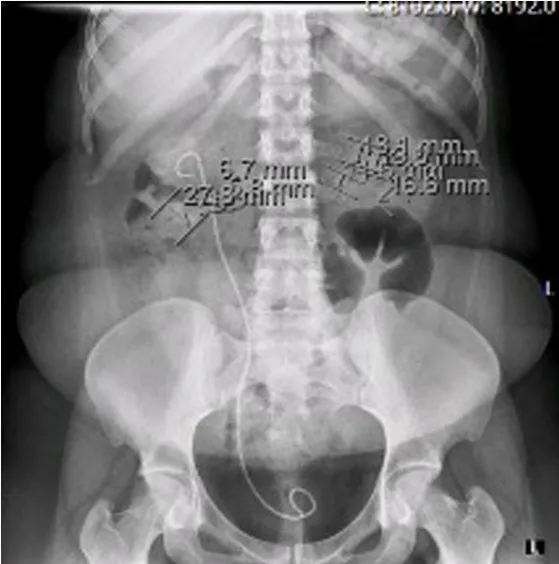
KUB at the time of acute kidney injury.
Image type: radiology (x_ray)